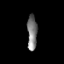
Tissue: prostate
Cell type: Fibroblasts
Senescence score: 0.6874
Nuclear area (px): 339
Mean DAPI intensity: 123.696